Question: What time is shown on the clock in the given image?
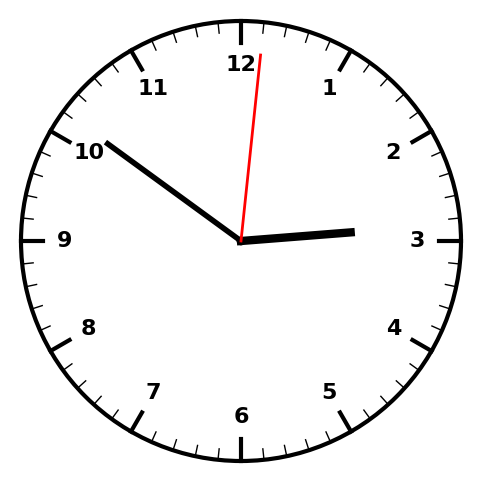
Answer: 02:51:01